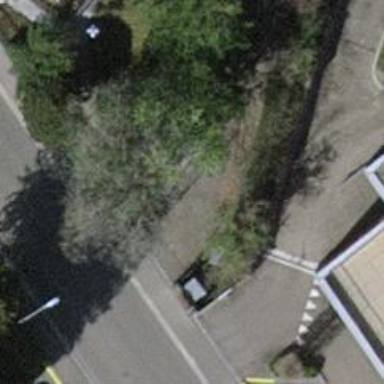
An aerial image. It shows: Retaining wall.